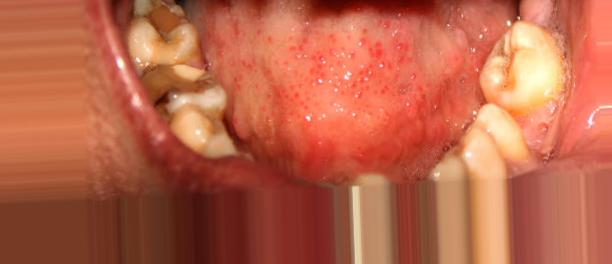
Condition: Caries